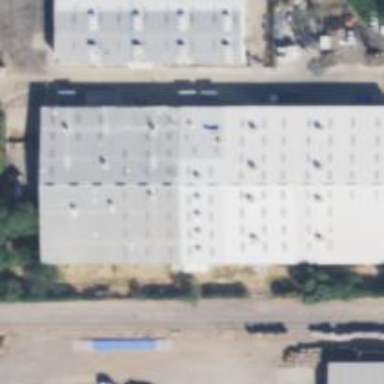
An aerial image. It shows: Industrial building.